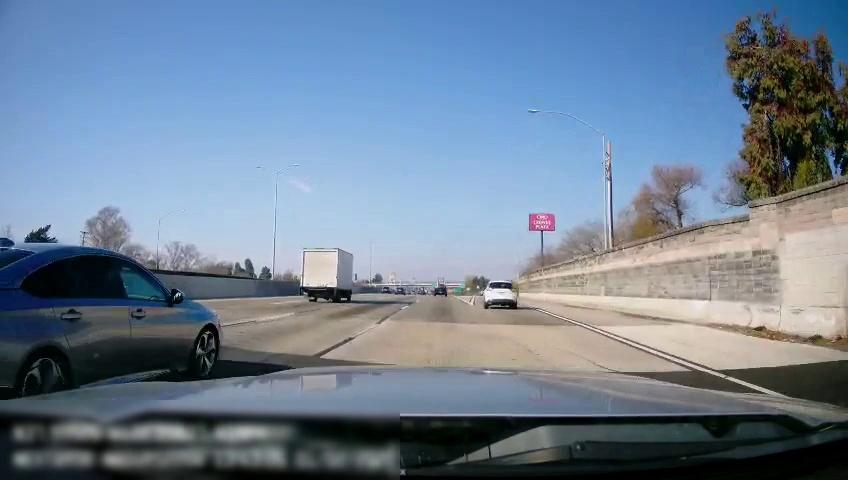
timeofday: Day
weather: Sunny
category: Drivable Space
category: Vehicles | SUV
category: Vehicles | Car
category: Vehicles | Truck
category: Vehicles | SUV
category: Vehicles | Car
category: Lanes | Current Lane
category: Lanes | Alternate Lane
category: Lanes | Alternate Lane
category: Lanes | Alternate Lane
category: Lanes | Current Lane
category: Lanes | Current Lane
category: Lanes | Alternate Lane